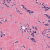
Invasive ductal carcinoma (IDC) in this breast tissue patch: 1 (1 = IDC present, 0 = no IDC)